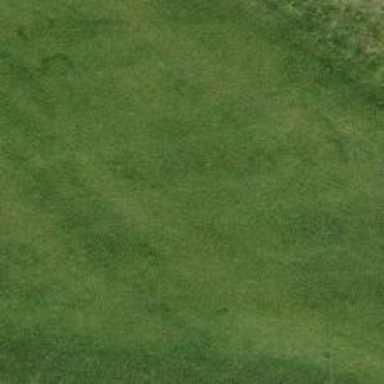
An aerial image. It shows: Golf hole.